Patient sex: M
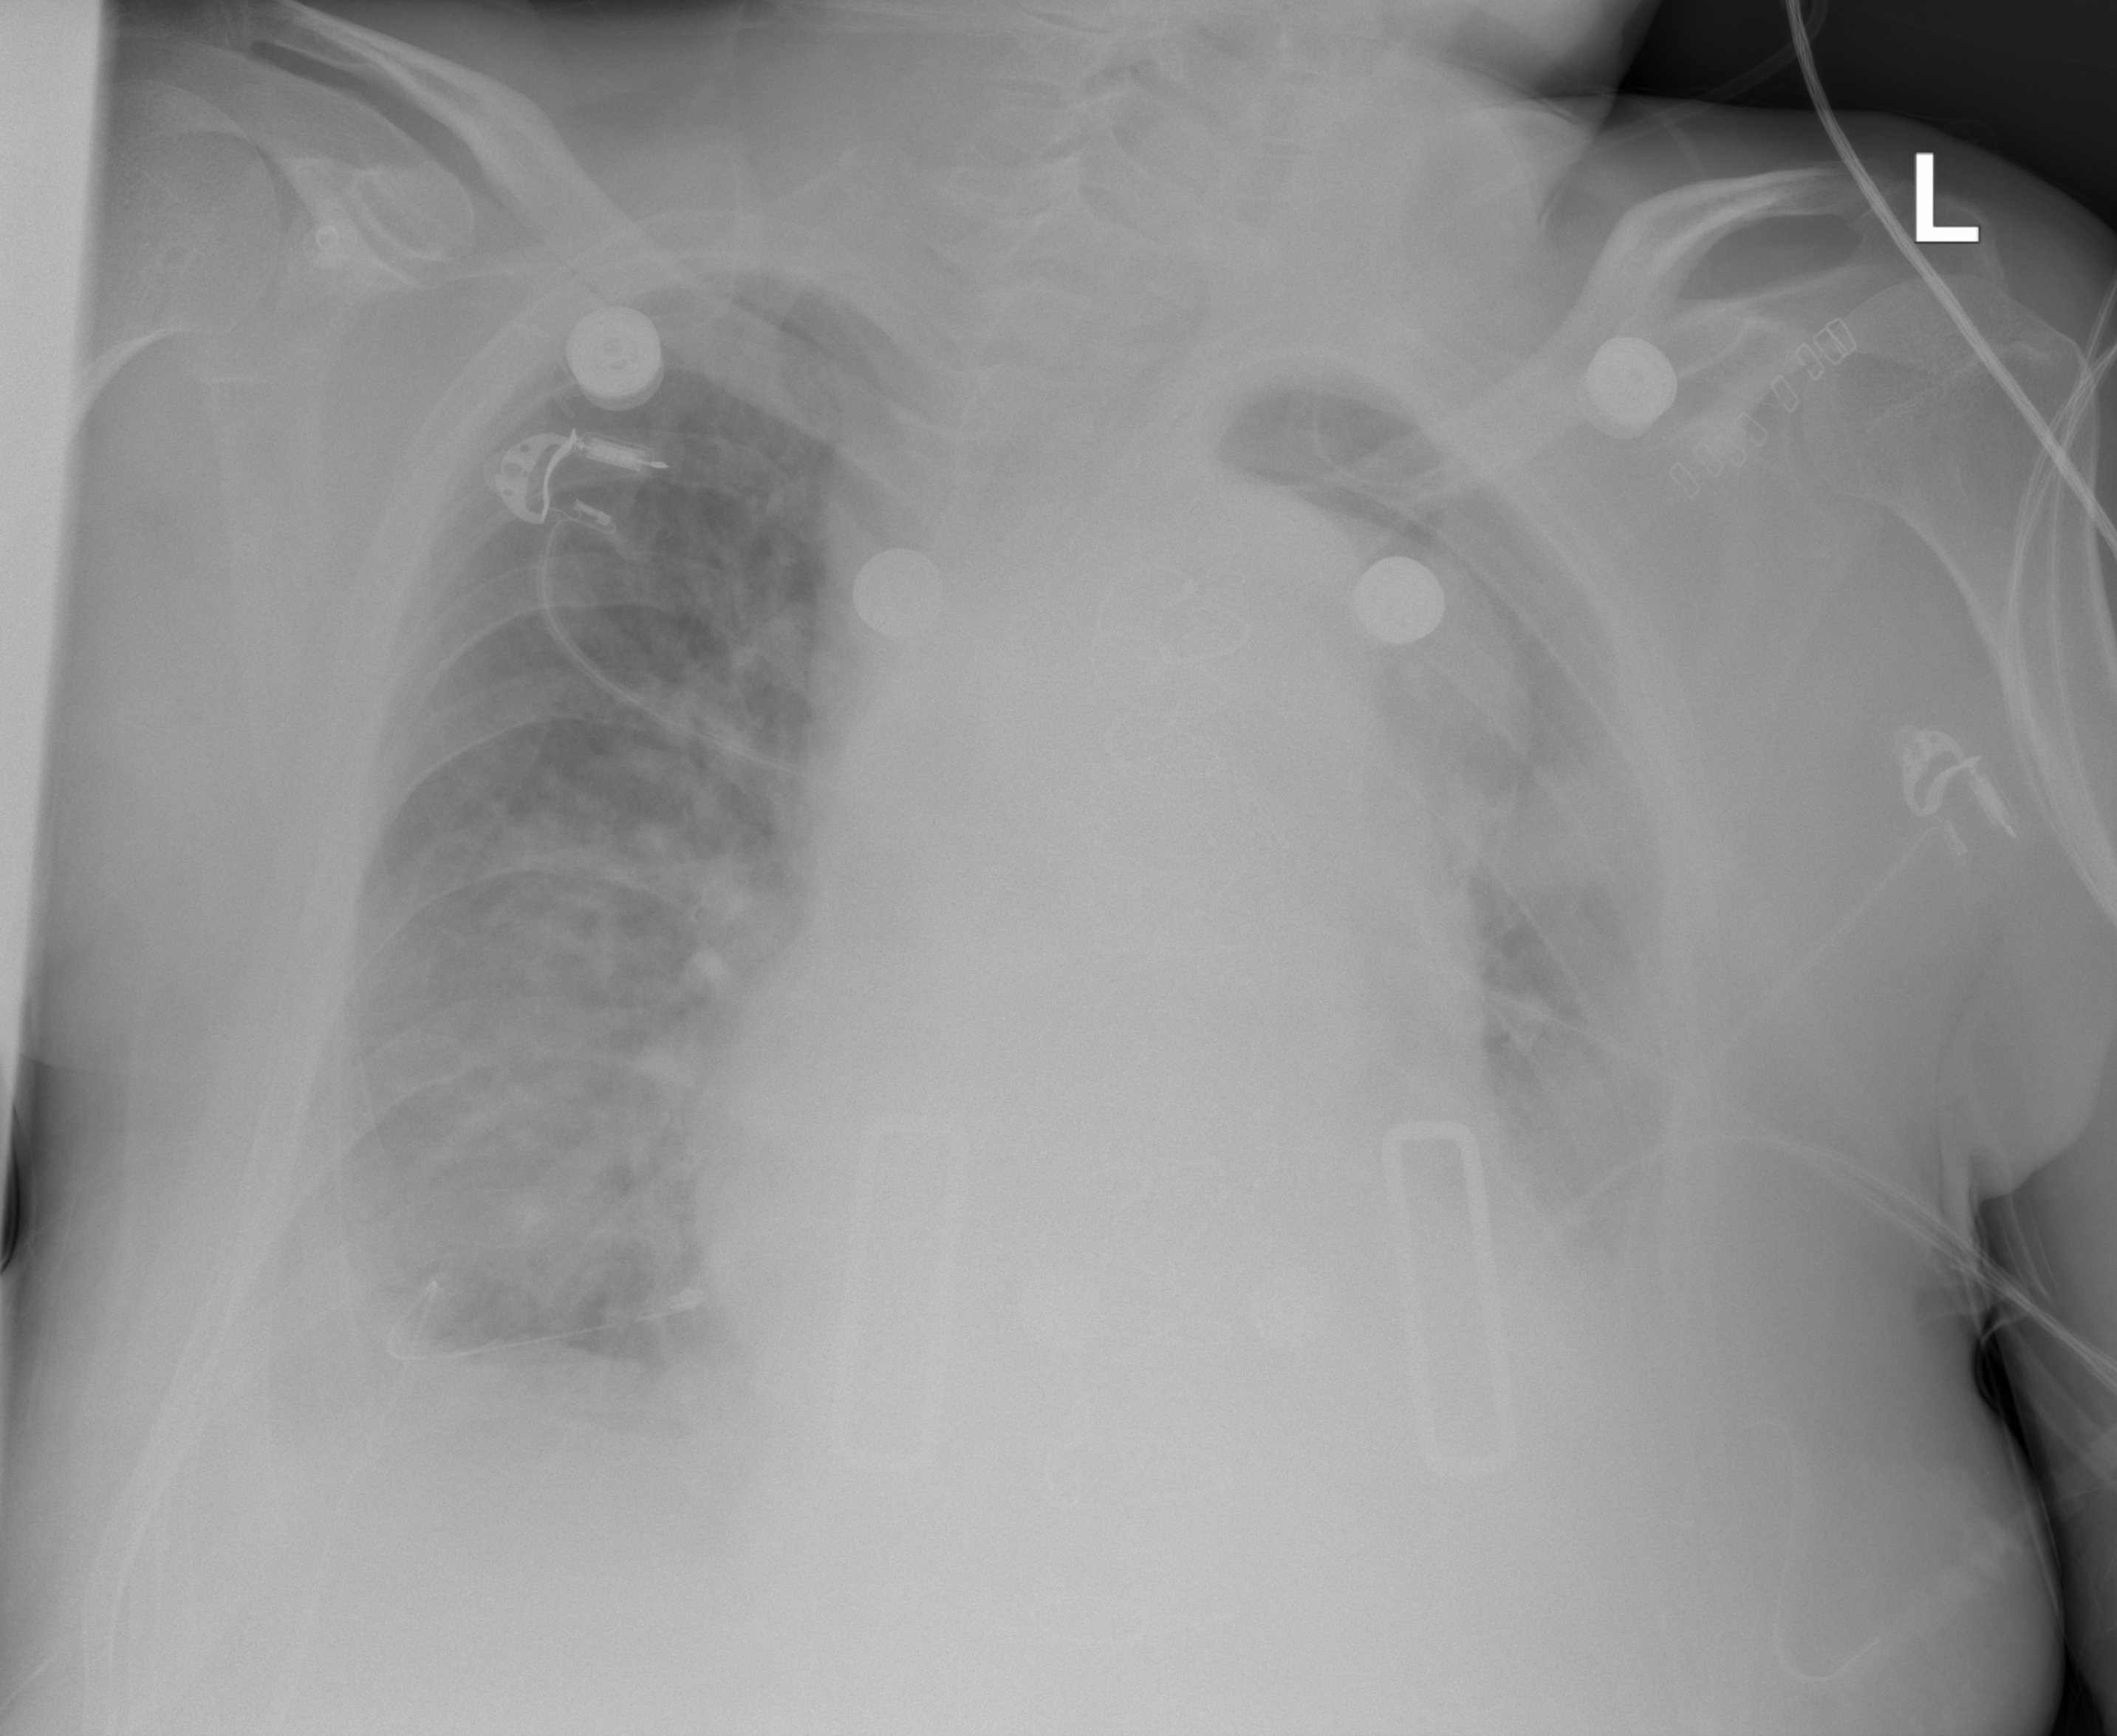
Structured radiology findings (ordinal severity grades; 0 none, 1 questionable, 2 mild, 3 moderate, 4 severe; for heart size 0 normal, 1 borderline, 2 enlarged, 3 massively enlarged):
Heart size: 2
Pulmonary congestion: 3
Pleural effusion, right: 2
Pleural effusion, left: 3
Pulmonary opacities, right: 2
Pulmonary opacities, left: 2
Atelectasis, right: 2
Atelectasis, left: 3